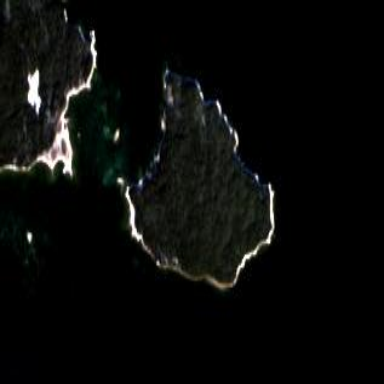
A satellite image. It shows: Island with natural coastline.